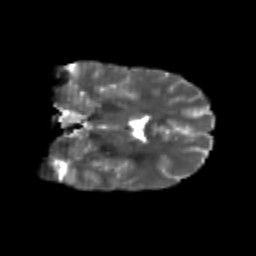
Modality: T2w
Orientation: coronal
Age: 23
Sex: male
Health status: healthy
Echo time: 0.074 s